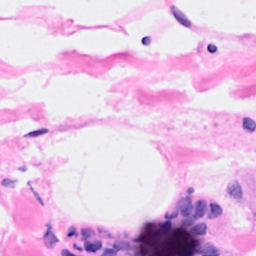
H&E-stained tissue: Breast